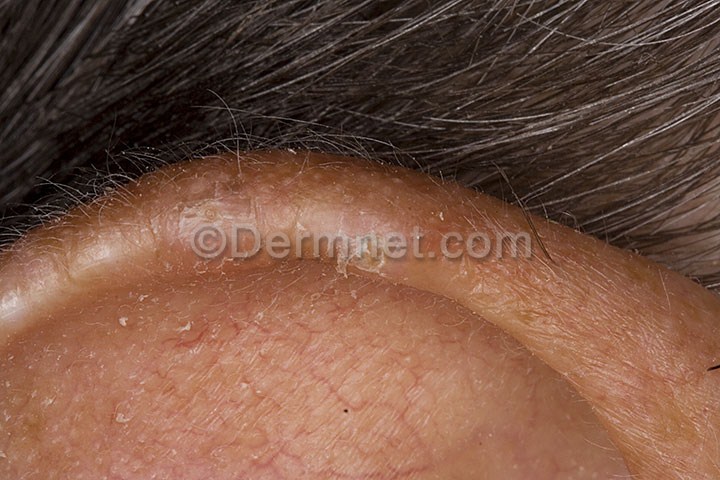
Disease: Seborrheic Keratoses and other Benign Tumors